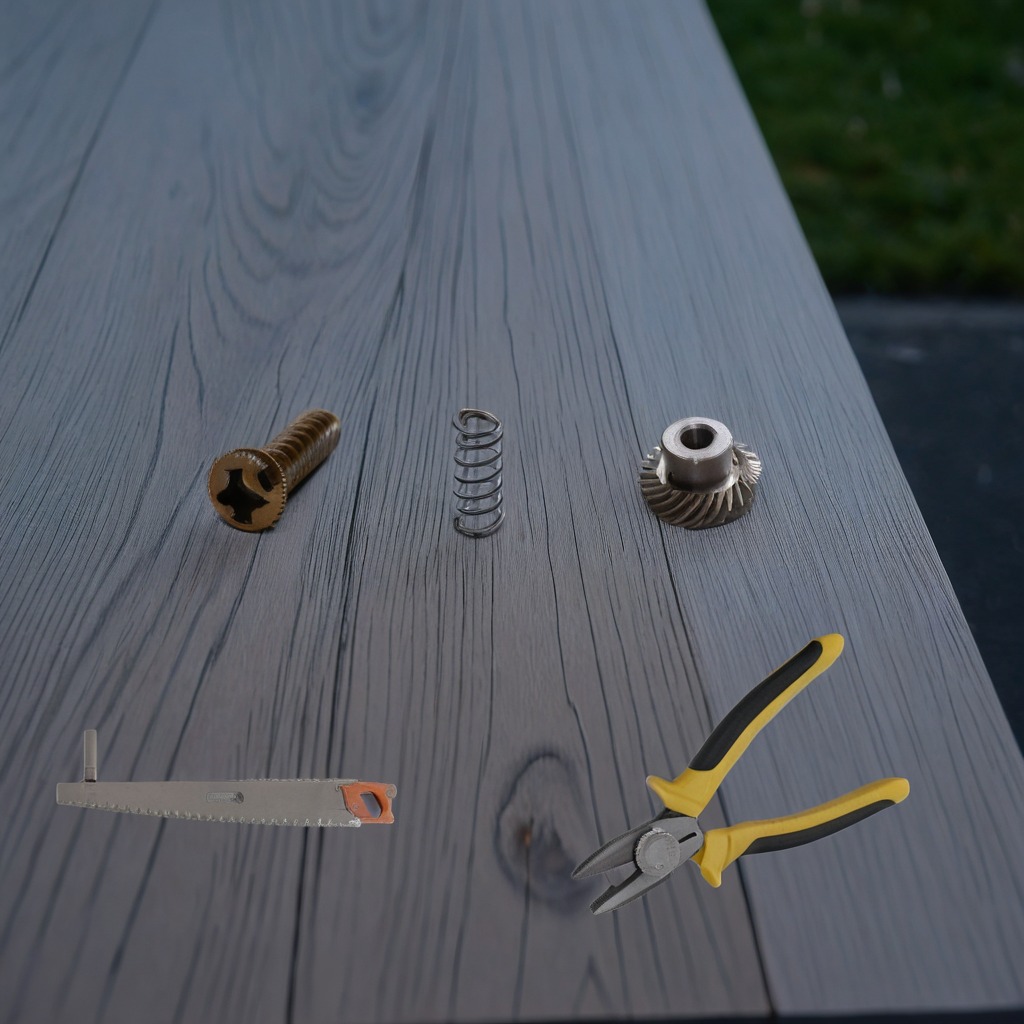
A metal gear with teeth, a metal machine screw, pliers, a coiled metal spring, and a handheld metal saw are lying on the table.